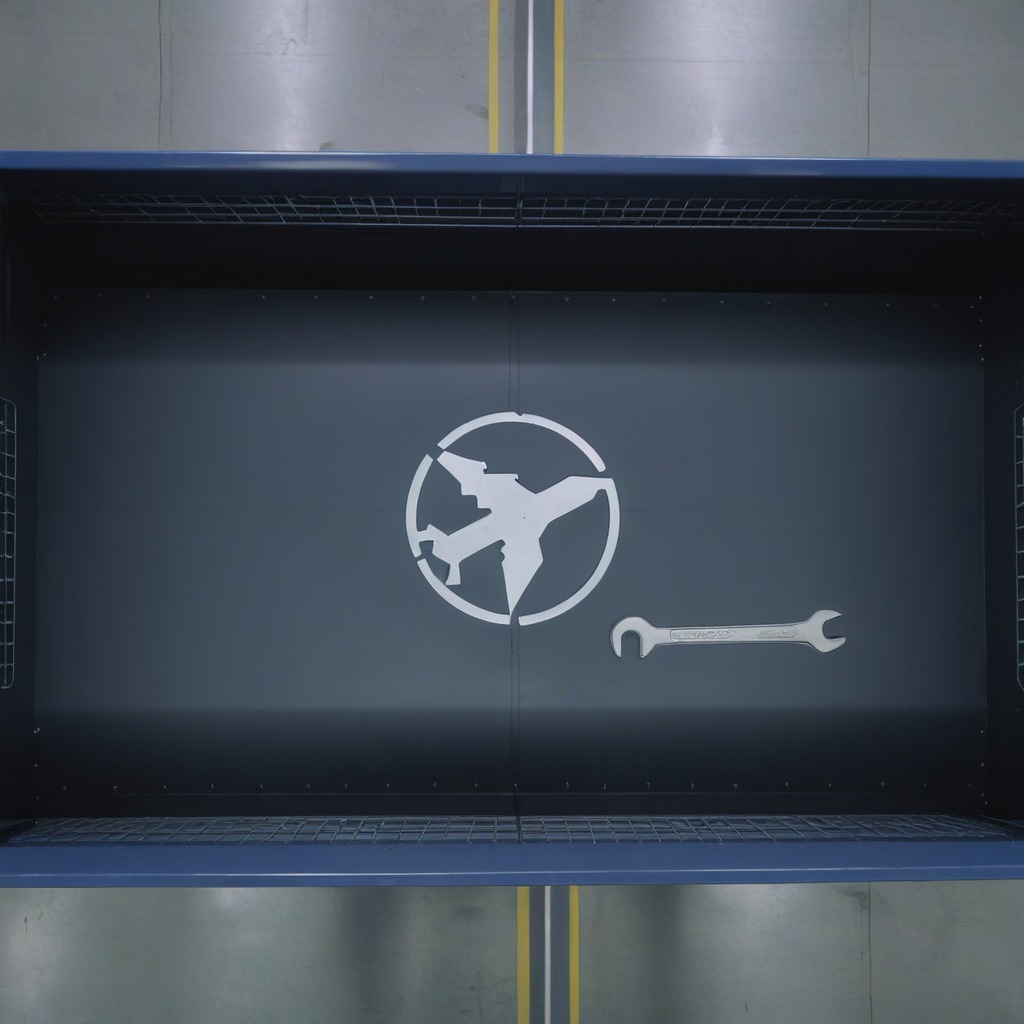
An wrench lies on the toolbox surface in an airplane hangar workshop.